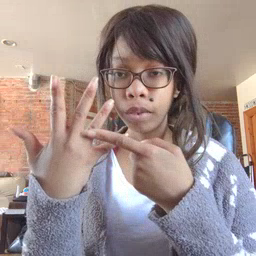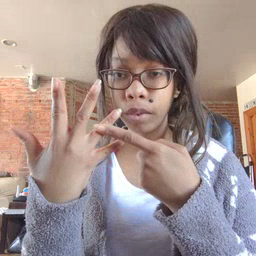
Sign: finger